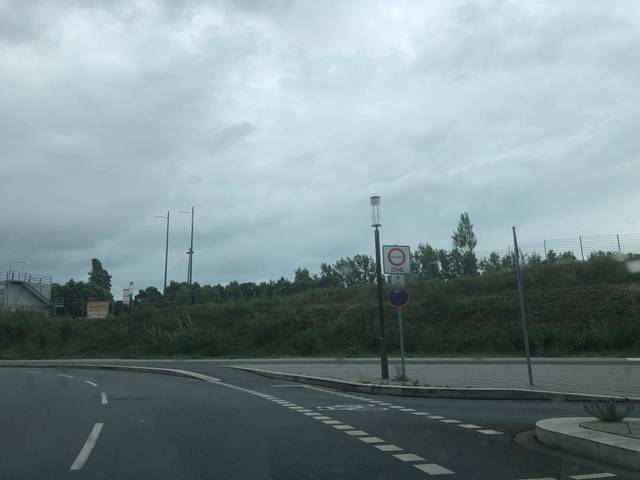
Region: Germany
Coordinates: 50.108, 8.622